Field crop: maize
Growth stage: 1
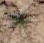
Species: salsola